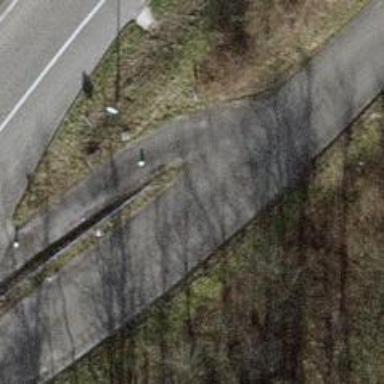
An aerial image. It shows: Bollard.